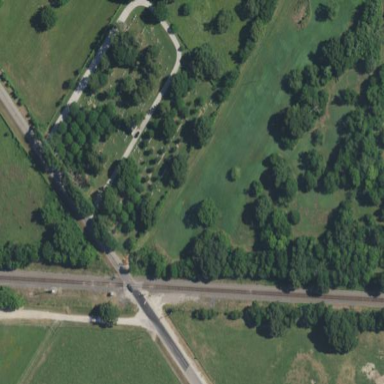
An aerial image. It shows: Cemetery.